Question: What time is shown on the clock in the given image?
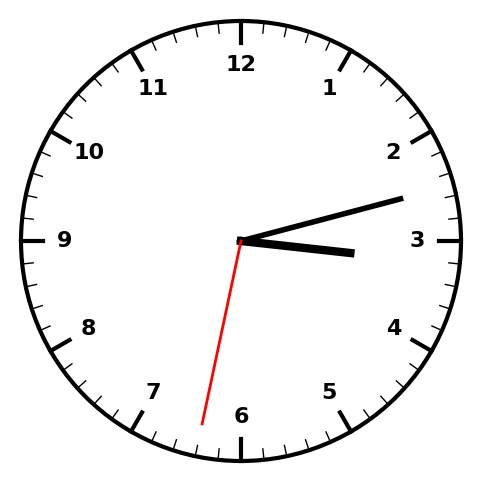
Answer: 03:12:32